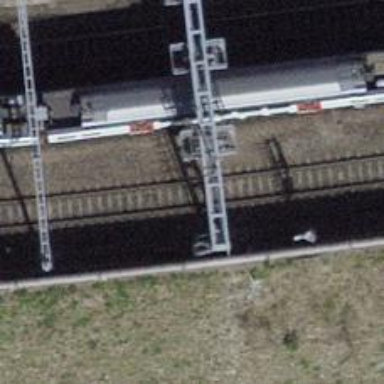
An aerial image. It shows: Railway signal.